Question: I am using PF 5.1. I want to filter Primefaces datatable (date column) by calendar set primefaces calendar here .

Is it possible ? -Please help anybody .
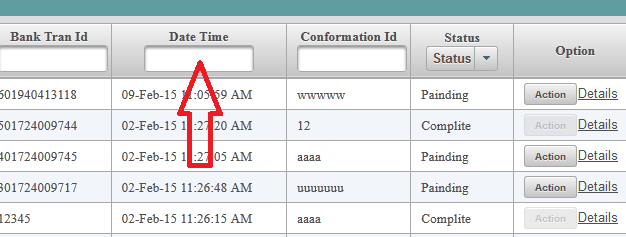
Answer: For older PrimeFaces versions the solution has to be implemented like in this answer, for newe versions the other answer contains the solution.
Basically, this can be achieved like this:
- 'h:inputHidden'- 'p:calendar'- 'onstart''oncomplete'-
Note that the 'p:calendar' is meant to be for client input of a date only. If you also need the correct time in your filter function consider using an additional TimePicker (e.g. <URL>
Edit: Actually, PrimeFaces calendar supports datetime in 'mode="datetime"'. I wasn't aware of this. See <URL>